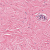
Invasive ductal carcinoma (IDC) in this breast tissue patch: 0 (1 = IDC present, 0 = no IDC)